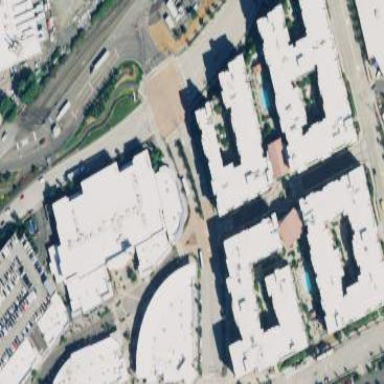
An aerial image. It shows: Partial view of apartment building.